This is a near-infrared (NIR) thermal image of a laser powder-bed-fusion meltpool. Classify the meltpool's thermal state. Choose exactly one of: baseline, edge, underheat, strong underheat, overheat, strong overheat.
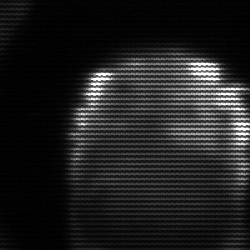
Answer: edge